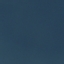
Label: SeaLake